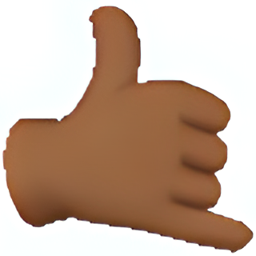
Name: call me hand
Emoji: 🤙🏾
Group: People & Body
Sub-group: hand-fingers-partial